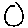
Label: circle